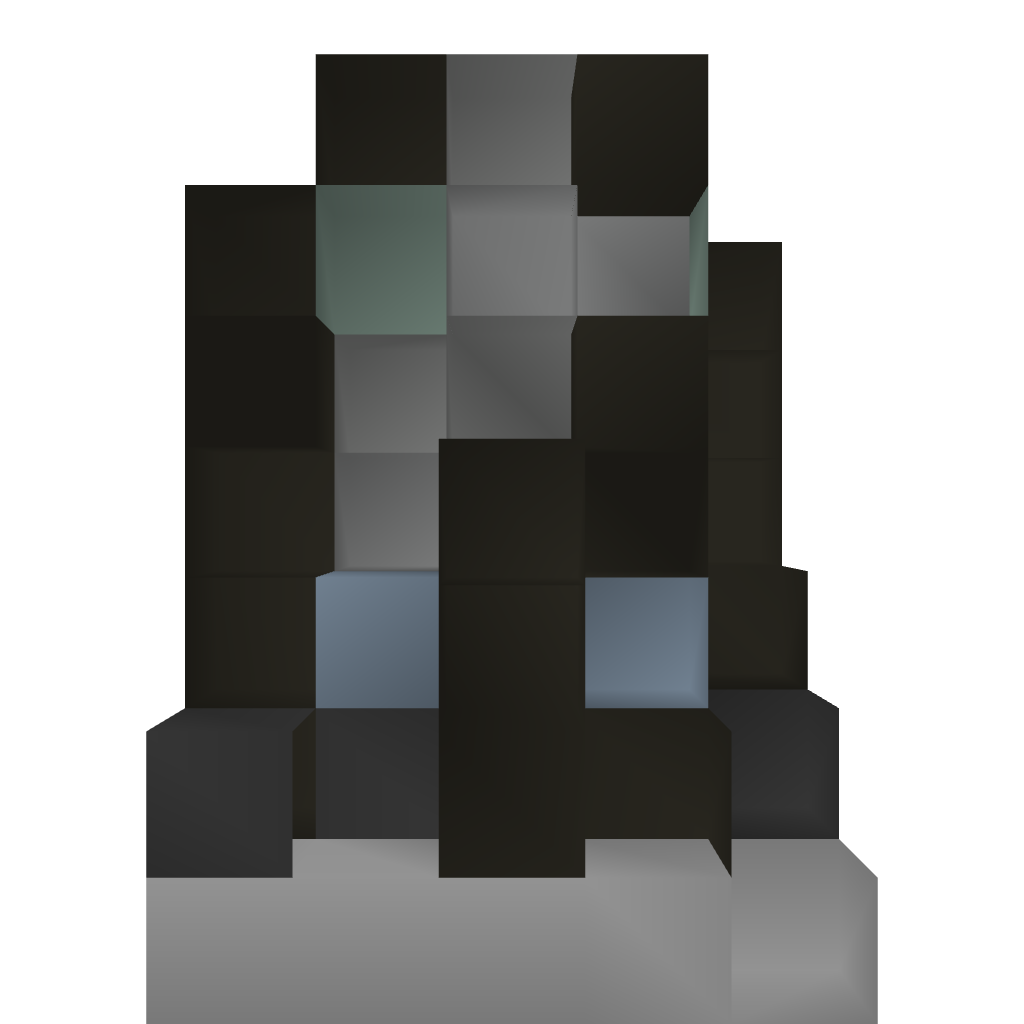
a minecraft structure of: Nether portal